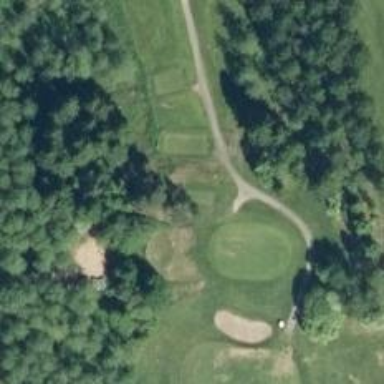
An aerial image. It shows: Golf tee.